Interaction volume radius: 10 \u00c5
Interaction volume height: 20 \u00c5
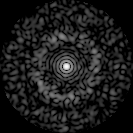
Disorder parameter: 0.8334